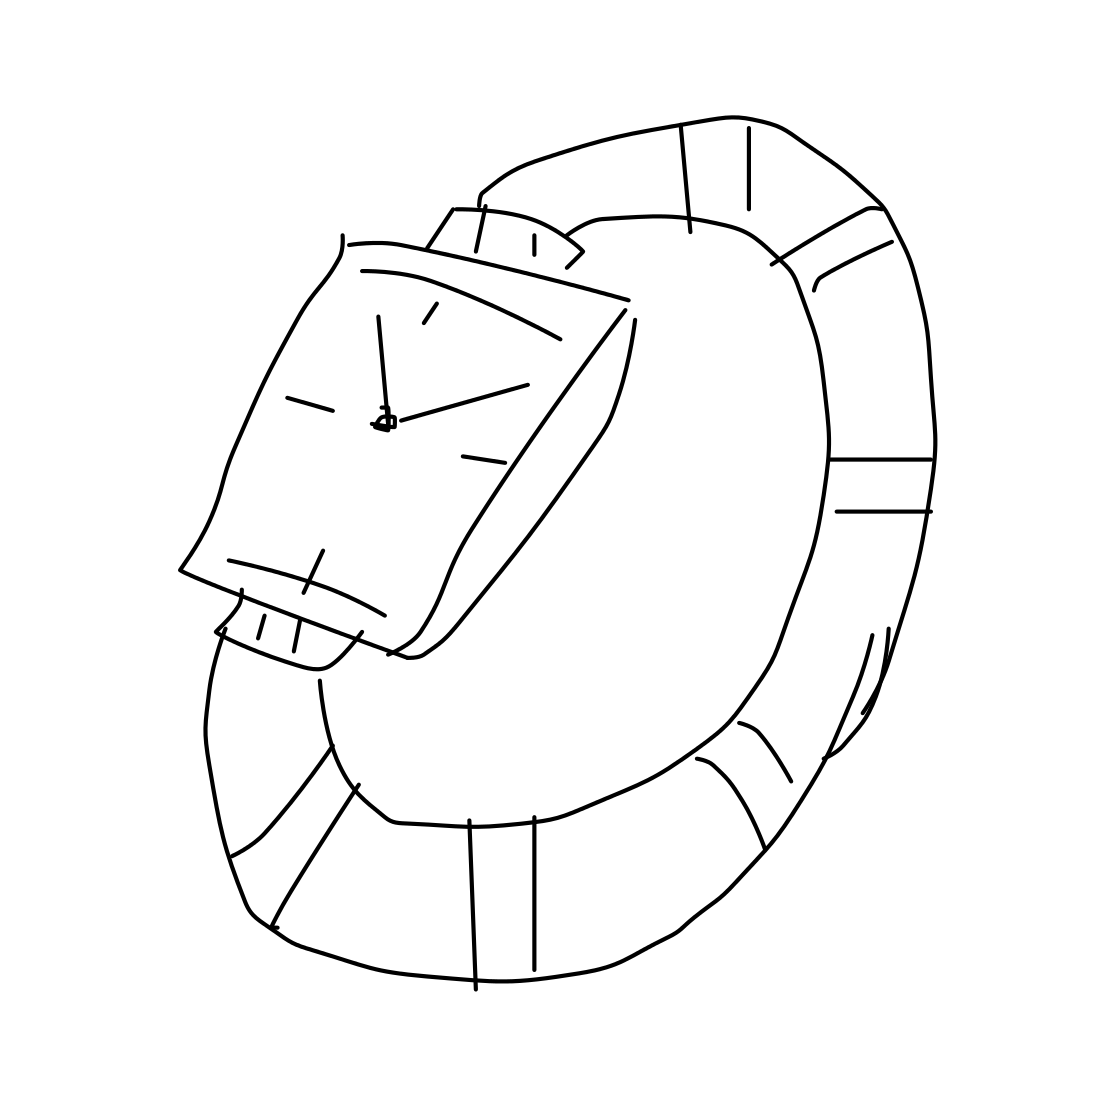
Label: wrist-watch